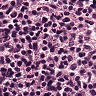
Metastatic tissue present: no